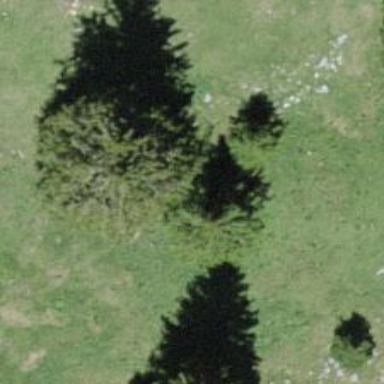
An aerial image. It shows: Needle-leaved tree in nature.